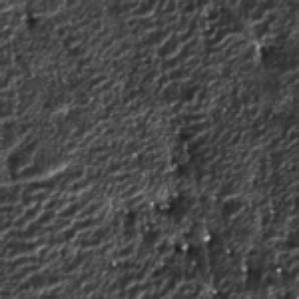
Label: frost